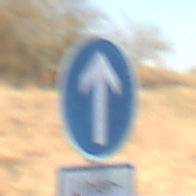
Verkehrszeichen: VorgeschriebeneFahrtrichtungGeradeaus
Zusatzzeichen unten: BesondereFahrzeugeUndTransportgueter2
Umgebung: Outdoor, Nature
Tageszeit: MorningAfternoon
Wetter: PartlyCloudy
Licht: Natural
Jahreszeit: NotSpecified
Kontrast: HighContrast